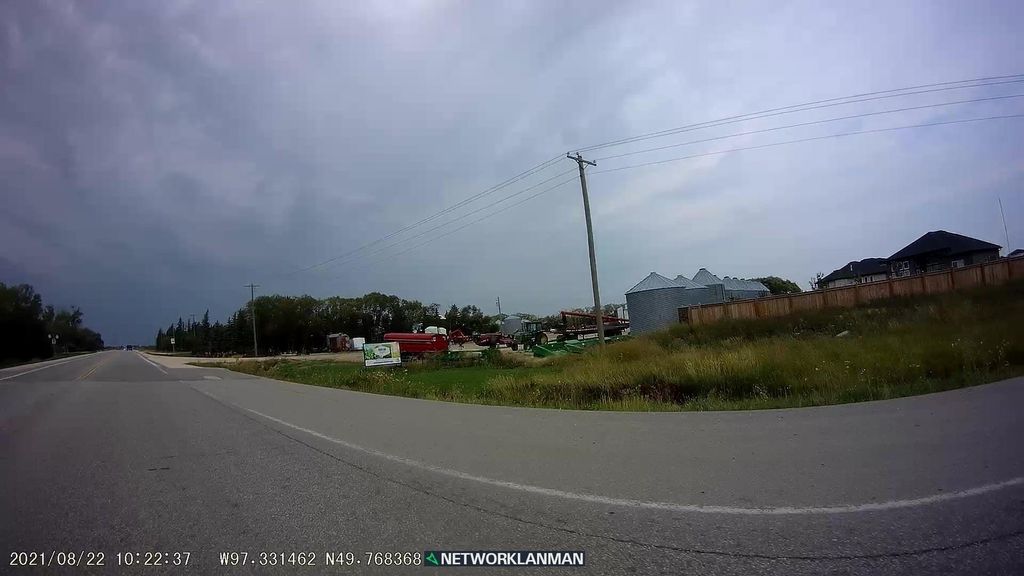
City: winnipeg